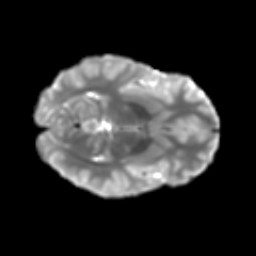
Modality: T2w
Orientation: axial
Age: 9
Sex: female
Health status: ill
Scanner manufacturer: ge
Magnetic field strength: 3 T
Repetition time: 6.752 s
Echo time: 0.079 s